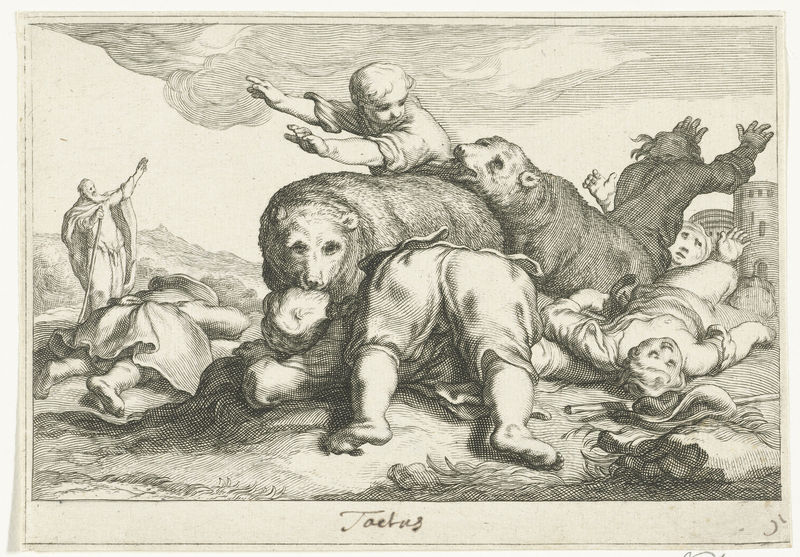
Titel: Tast
Künstler: Frederick Bloemaert
Standort: Amsterdam
Institution: Rijksmuseum
Schlagwörter: kampf, wolken, menschen, tiere, bibel, tod, kinder, turm, hintern, angst, wild, junge, furcht, bleistift, fressen, bären, bär, hirte, prophet